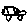
Label: car